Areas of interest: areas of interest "Sanatorium"
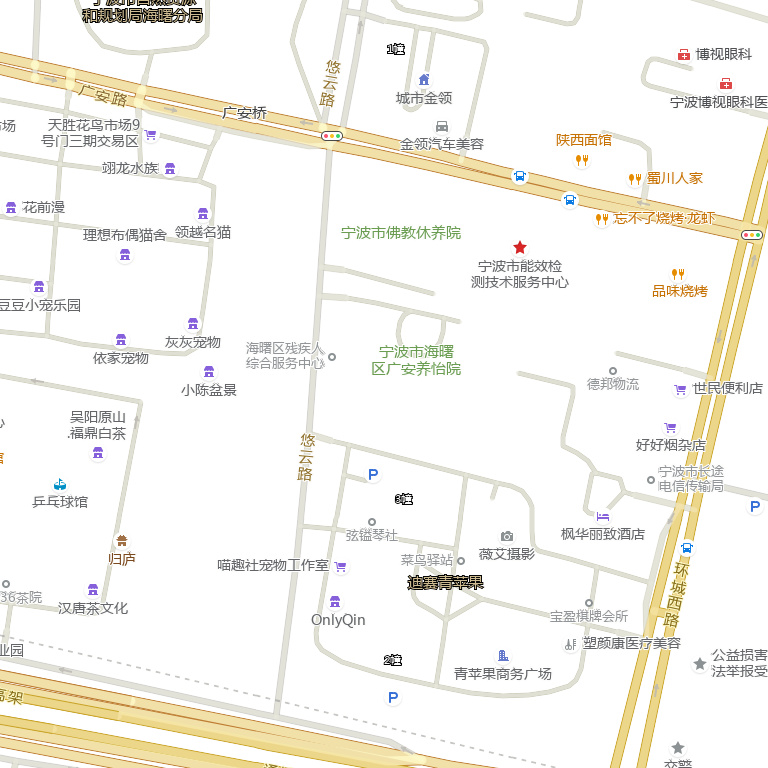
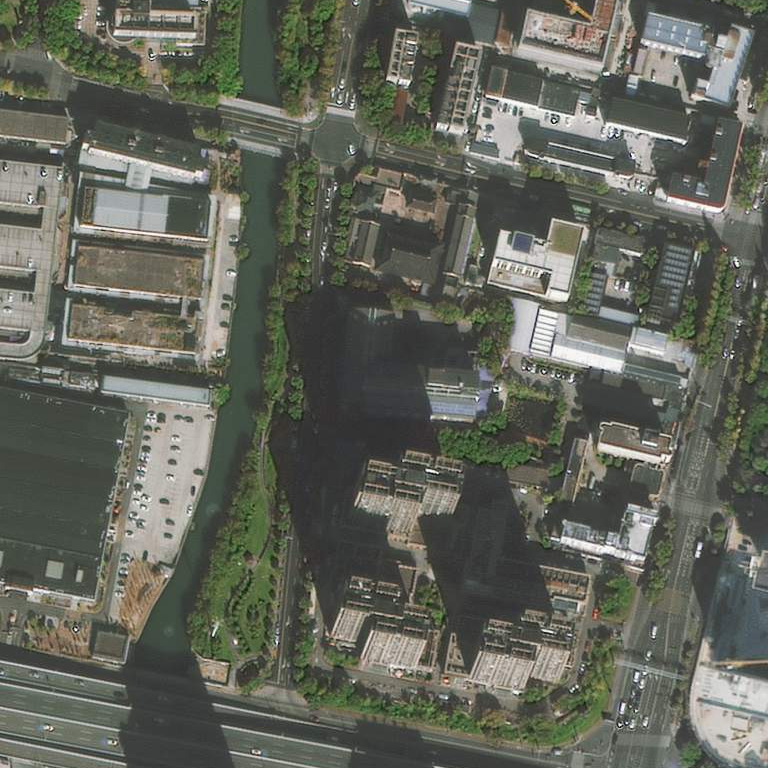